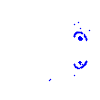
Particle: pion